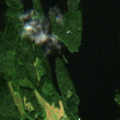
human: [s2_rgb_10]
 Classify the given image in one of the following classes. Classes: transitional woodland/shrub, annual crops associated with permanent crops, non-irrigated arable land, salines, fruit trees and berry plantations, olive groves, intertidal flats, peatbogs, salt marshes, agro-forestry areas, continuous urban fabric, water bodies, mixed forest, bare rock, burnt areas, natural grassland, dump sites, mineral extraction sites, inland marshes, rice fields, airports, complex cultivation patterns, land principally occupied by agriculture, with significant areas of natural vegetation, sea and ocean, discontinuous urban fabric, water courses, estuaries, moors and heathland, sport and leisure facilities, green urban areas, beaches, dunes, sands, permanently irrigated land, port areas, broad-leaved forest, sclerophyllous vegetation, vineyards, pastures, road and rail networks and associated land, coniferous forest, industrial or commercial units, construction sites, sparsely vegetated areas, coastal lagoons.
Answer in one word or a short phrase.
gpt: land principally occupied by agriculture, with significant areas of natural vegetation, broad-leaved forest, mixed forest, water bodies